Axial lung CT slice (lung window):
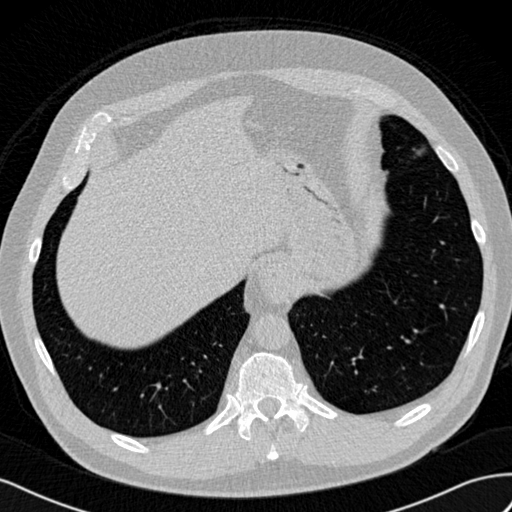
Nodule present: no